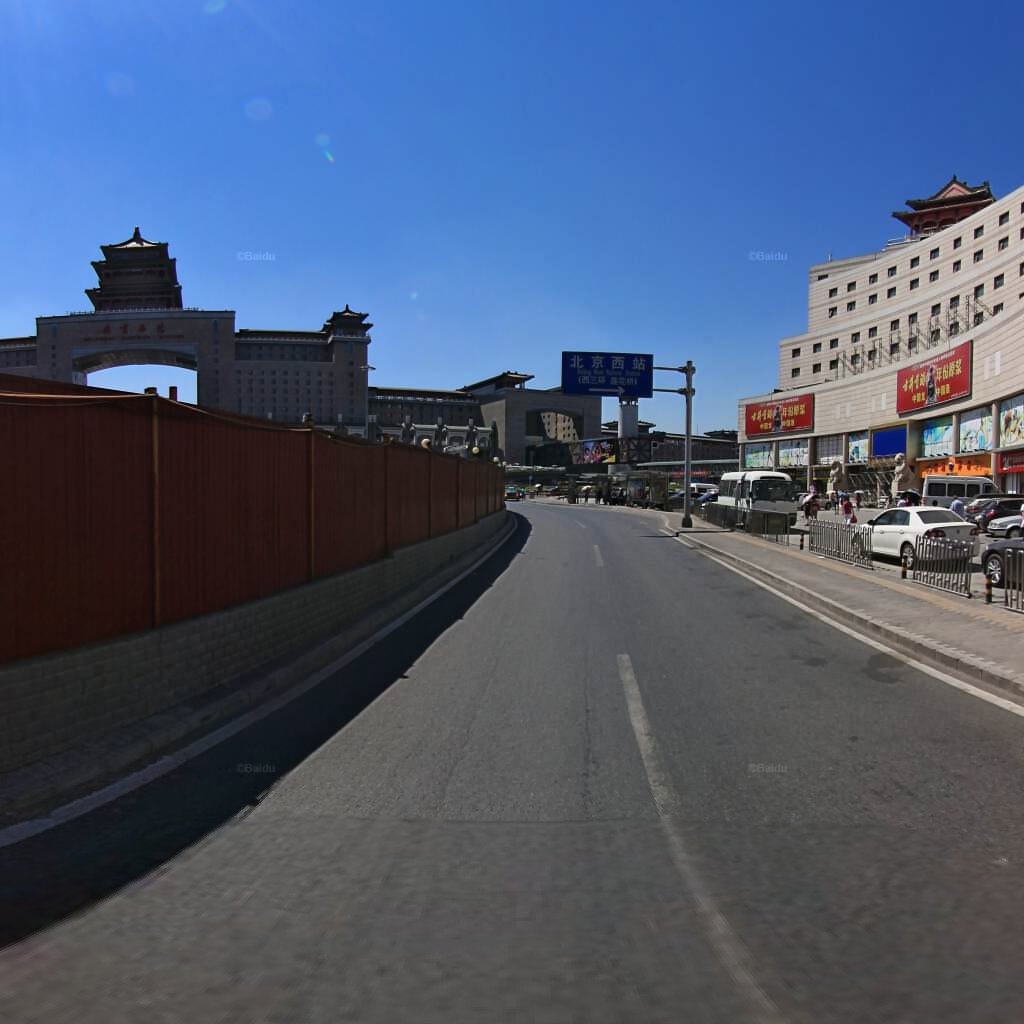
Region: Haidian
Road damage annotations: longitudinal crack, longitudinal crack